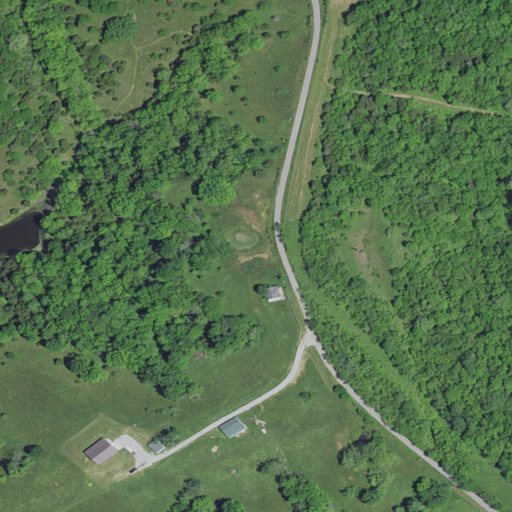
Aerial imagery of ridge(s) in Kentucky named Holt Ridge containing deciduous forest, pasture, mixed forest, open development, low intensity development, and medium intensity development